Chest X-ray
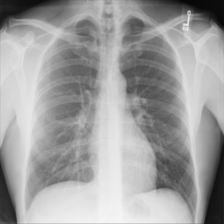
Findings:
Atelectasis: negative
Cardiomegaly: negative
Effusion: negative
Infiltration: negative
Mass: negative
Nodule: negative
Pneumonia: negative
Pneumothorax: negative
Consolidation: negative
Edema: negative
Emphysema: negative
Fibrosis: negative
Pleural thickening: negative
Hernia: negative